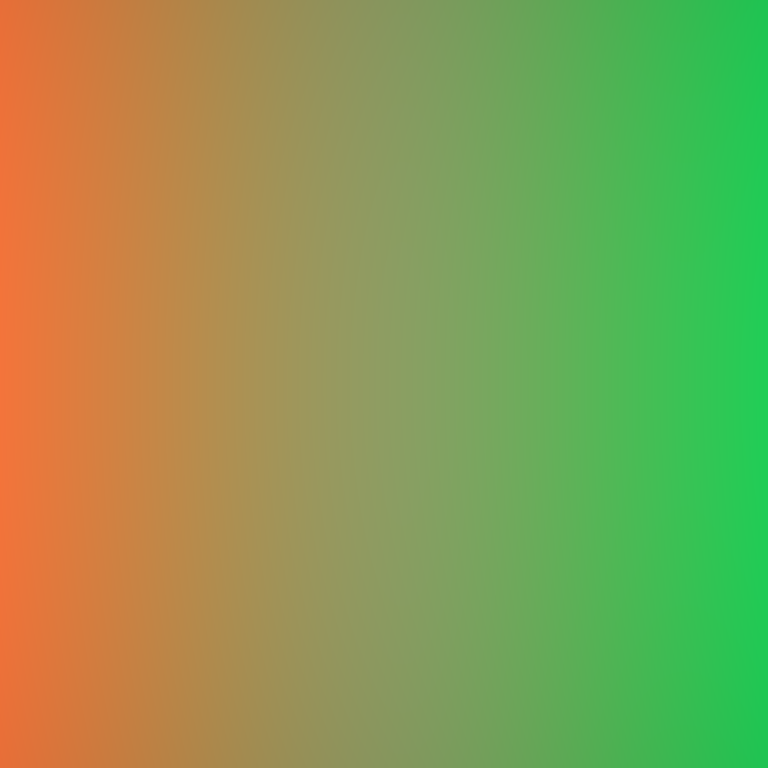
Abstract light effect, smooth gradient from warm orange to vibrant green, calm atmosphere, soft blend, no room, no furniture, no objects.